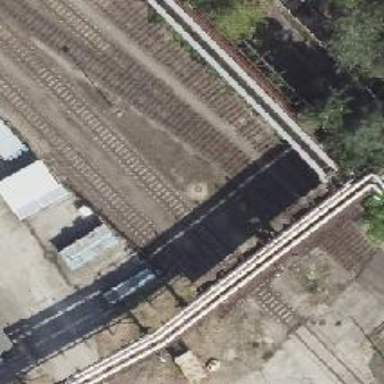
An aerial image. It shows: Railway yard used for servicing trains.